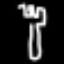
Label: fork